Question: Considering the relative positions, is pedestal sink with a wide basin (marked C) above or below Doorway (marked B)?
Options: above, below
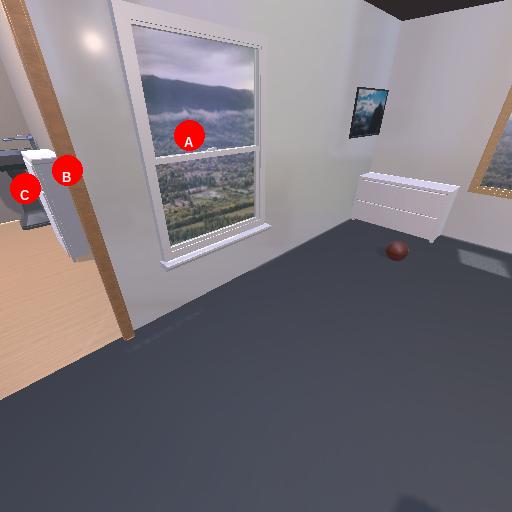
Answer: above